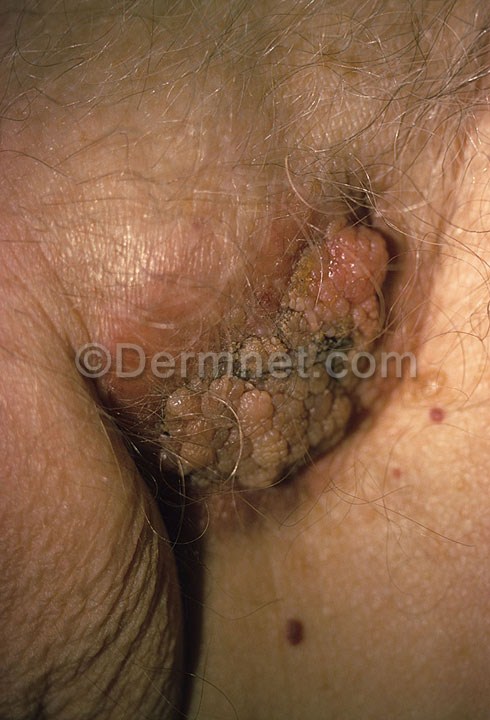
Disease: Actinic Keratosis Basal Cell Carcinoma and other Malignant Lesions